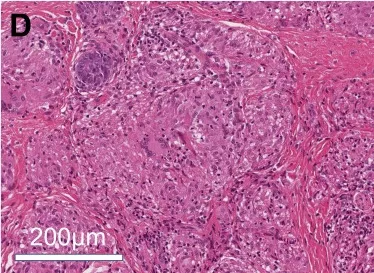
Histology of mediastinal lymphadenopathy and cutaneous lesions. And cutaneous lesions. High magnification images.
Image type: pathology (h&e)